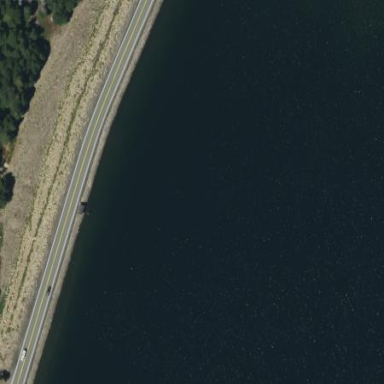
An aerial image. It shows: Dam across waterway.